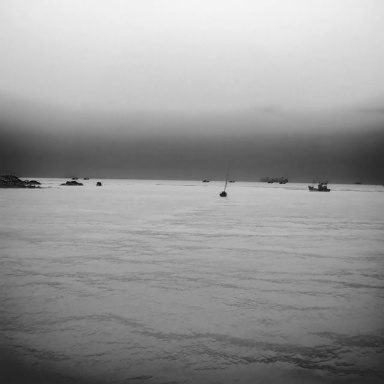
There is a sailboat in the infrared image.